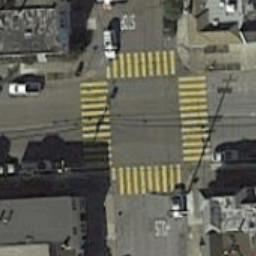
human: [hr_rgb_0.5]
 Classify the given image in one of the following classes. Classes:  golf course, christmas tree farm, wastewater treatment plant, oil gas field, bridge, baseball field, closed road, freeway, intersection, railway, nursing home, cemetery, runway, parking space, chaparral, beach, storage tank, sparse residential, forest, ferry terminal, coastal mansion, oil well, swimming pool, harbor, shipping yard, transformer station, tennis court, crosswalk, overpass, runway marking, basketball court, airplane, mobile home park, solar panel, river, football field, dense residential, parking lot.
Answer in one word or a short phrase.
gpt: crosswalk